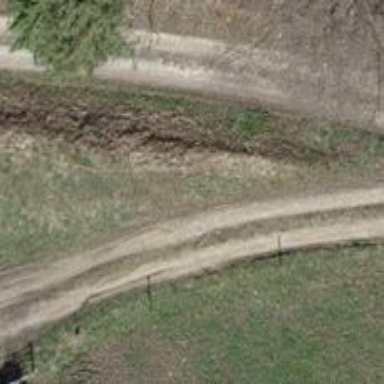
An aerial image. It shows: Track with very rough surface.